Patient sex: M
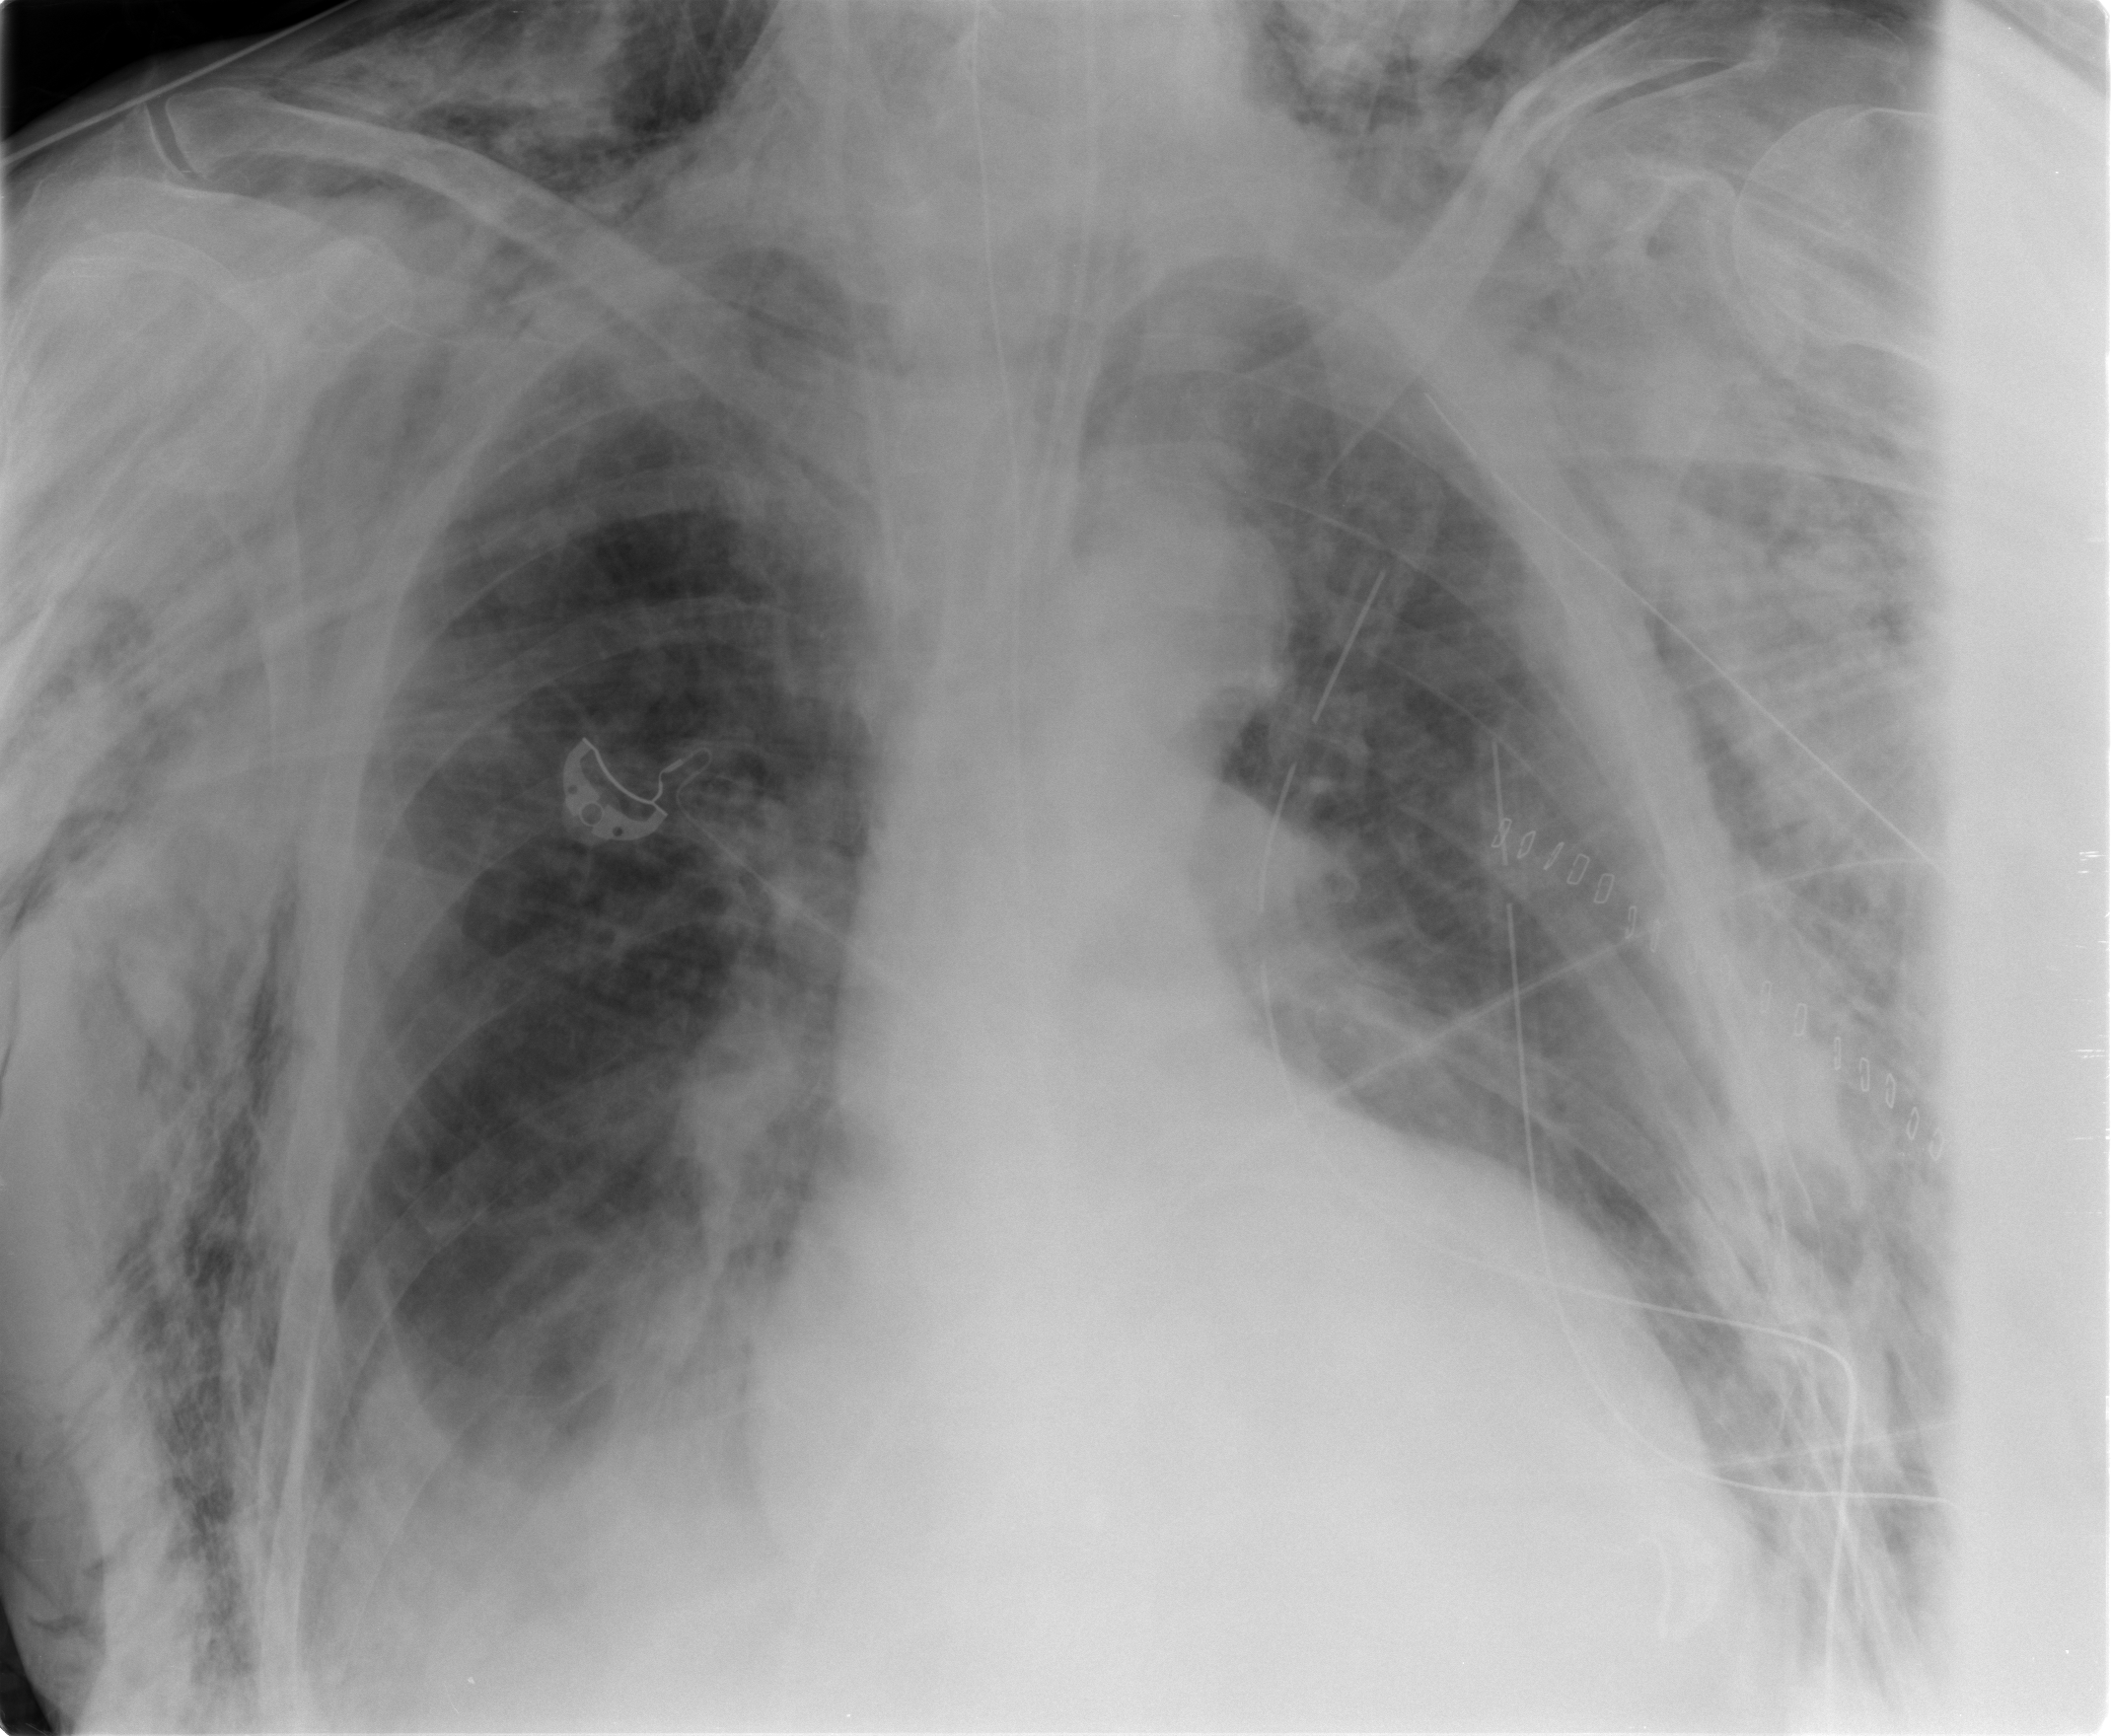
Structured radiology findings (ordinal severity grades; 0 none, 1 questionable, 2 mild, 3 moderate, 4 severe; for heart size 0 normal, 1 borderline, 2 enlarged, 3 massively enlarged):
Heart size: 1
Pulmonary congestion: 1
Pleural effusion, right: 2
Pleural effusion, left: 2
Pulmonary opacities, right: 2
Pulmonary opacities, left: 0
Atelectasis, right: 2
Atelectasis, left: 2